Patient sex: M
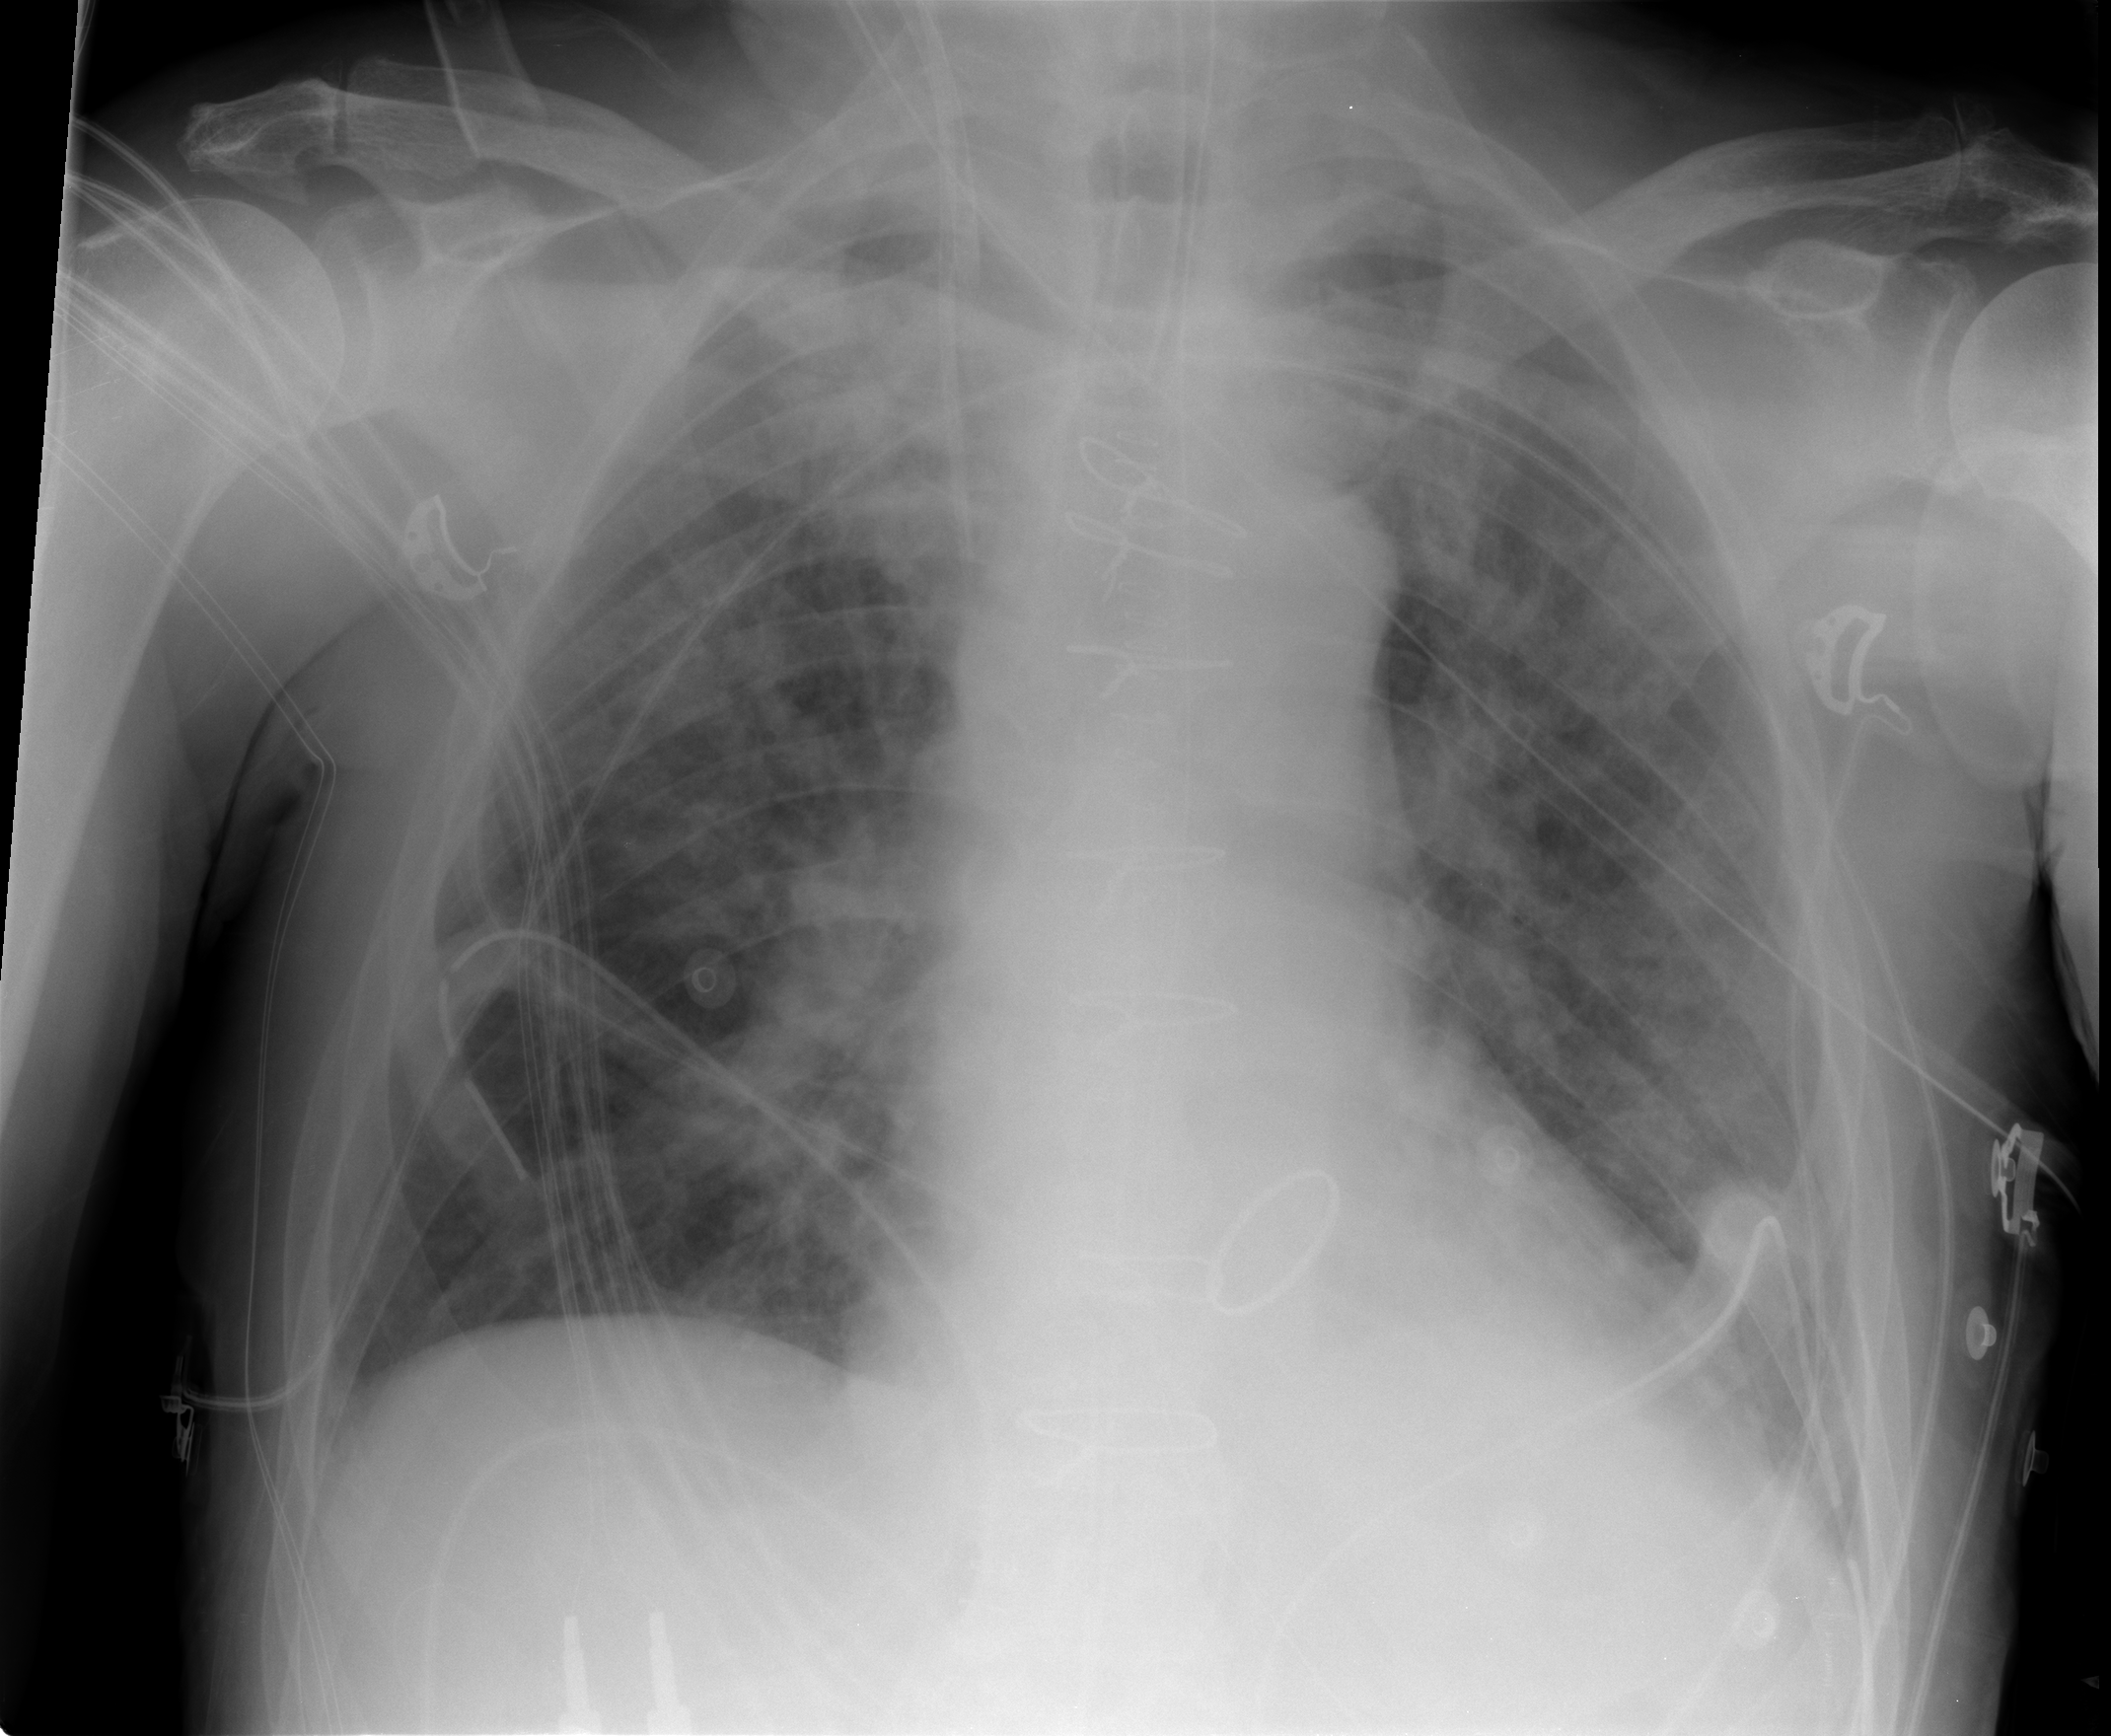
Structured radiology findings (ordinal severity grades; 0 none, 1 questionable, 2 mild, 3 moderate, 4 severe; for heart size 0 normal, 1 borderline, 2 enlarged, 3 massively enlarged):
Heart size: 1
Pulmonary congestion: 2
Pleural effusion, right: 2
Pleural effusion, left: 1
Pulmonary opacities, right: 3
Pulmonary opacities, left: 3
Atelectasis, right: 2
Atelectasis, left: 2